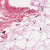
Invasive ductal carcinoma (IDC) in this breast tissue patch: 0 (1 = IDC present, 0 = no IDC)